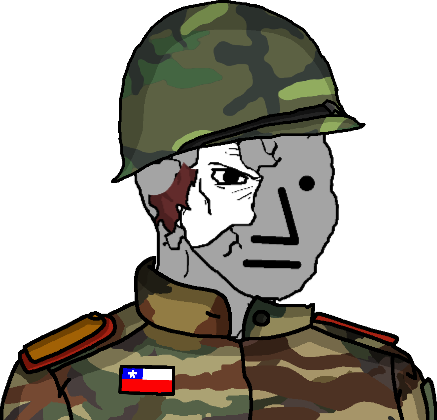
Label: 5_NPC